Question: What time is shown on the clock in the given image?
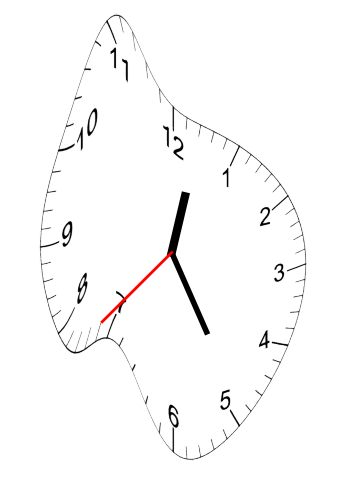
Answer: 12:24:37